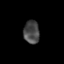
Tissue: prostate
Cell type: T cells
Senescence score: 0.9167
Nuclear area (px): 357
Mean DAPI intensity: 71.849